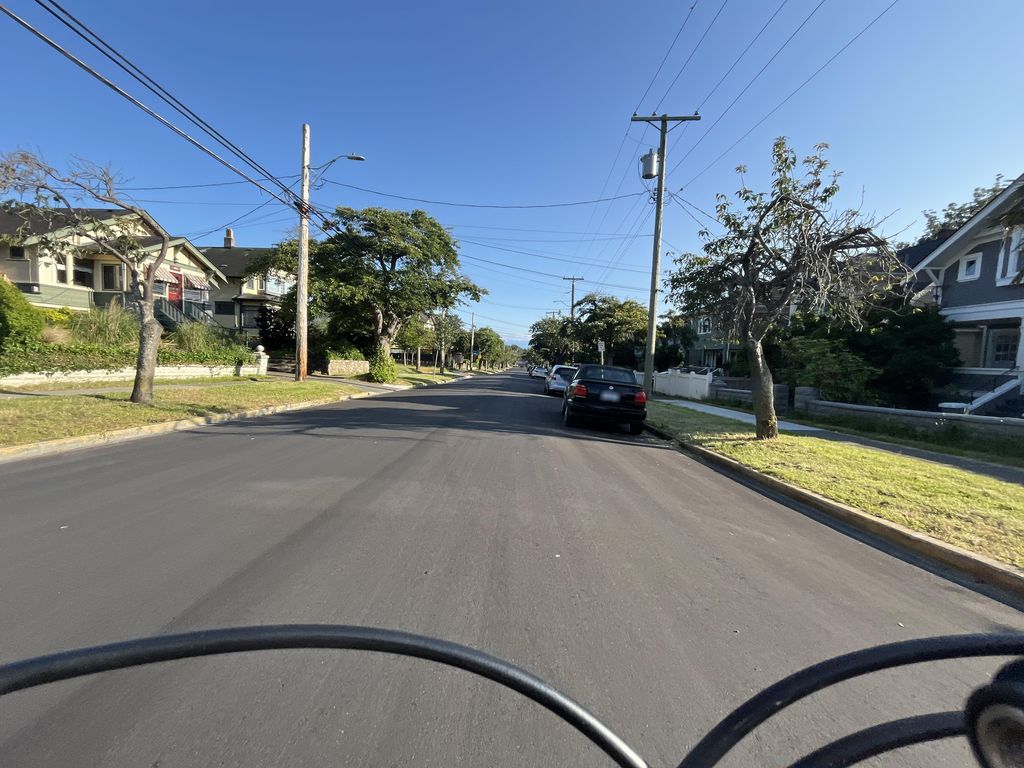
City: victoria